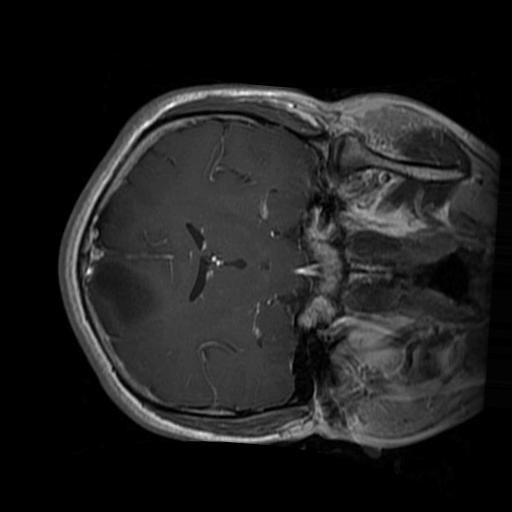
Label: brain_glioma